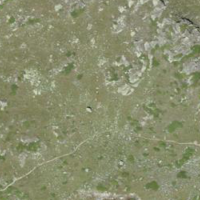
EUNIS habitat code: 31
Species observed at this site:
Zygaena exulans